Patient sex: M
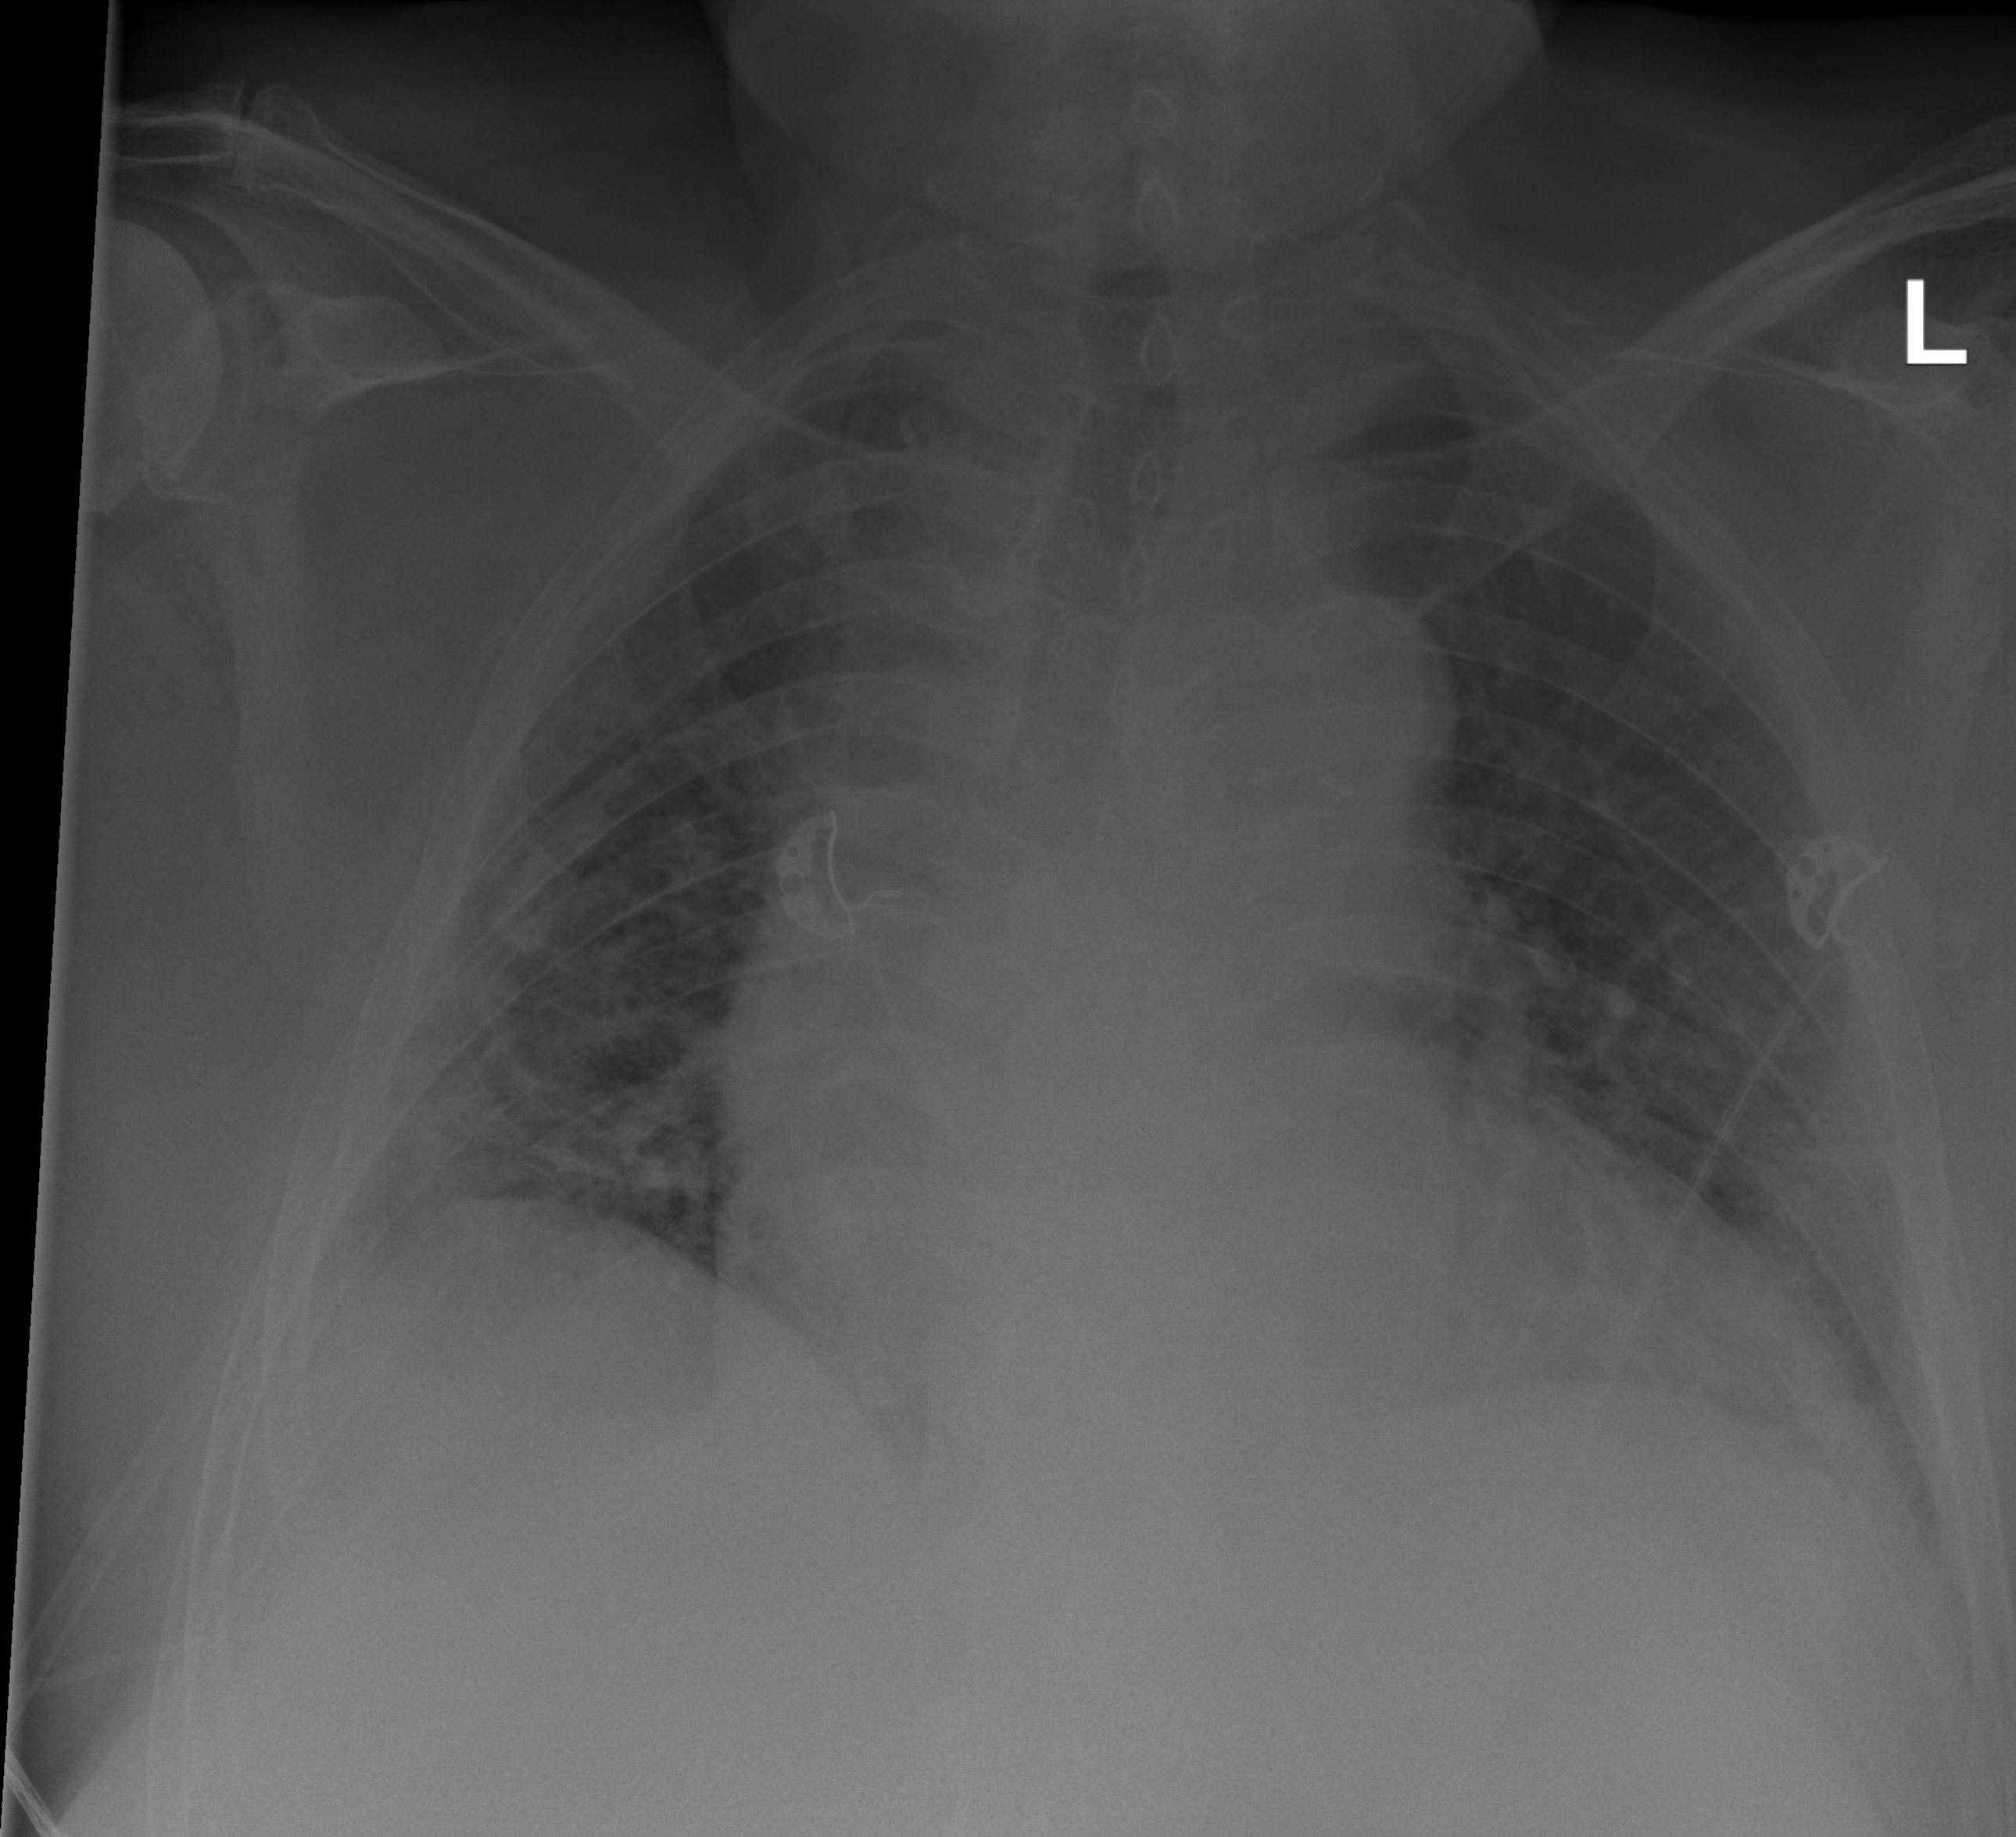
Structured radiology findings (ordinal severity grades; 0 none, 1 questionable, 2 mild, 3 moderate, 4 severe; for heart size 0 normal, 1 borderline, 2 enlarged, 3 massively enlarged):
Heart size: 2
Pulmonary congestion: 2
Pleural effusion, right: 2
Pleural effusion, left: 2
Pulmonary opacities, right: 2
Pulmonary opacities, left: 2
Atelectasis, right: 2
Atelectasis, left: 2